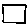
Label: square